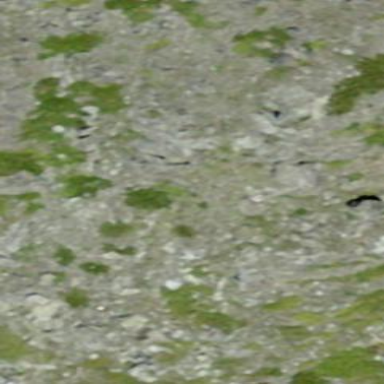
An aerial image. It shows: Landscape dominated by bare rock.